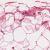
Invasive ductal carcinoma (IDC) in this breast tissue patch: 0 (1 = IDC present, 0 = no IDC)